Question:
Any way, I don't have a design option to make my program's UI. Any ideas?
This is not a DUPE! I am using Linux and this isn't working. I specifically said it WAS NOT a dupe but it was still marked anyway, oh well.
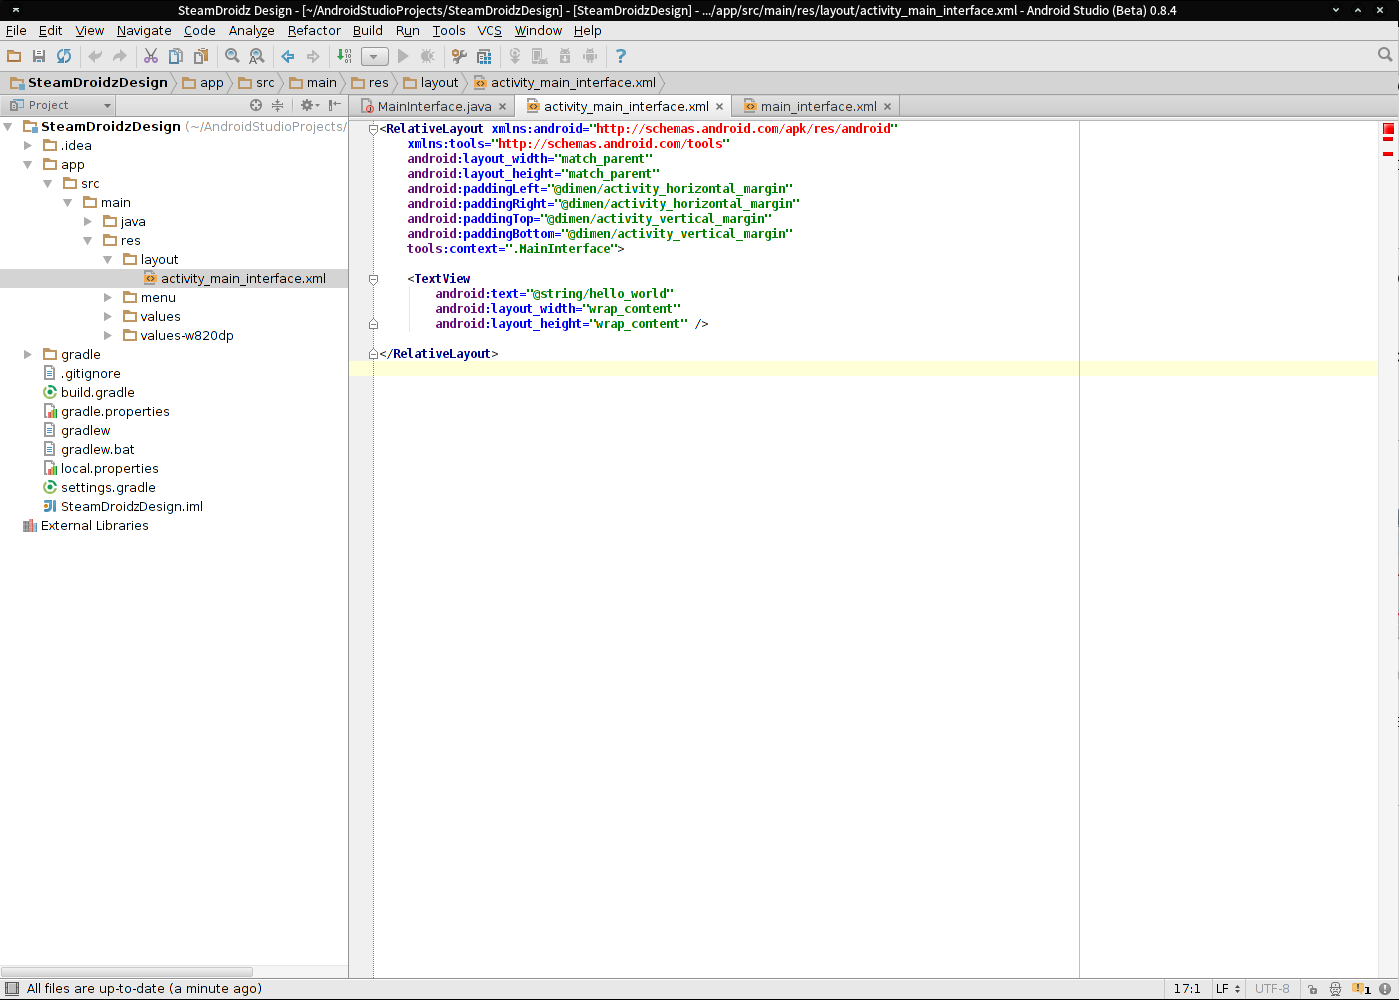
Answer: In the menu bar
Select tools>-android>-SDK manager
and download the SDK build tools, SDK platform and Google API's
Restart IDE